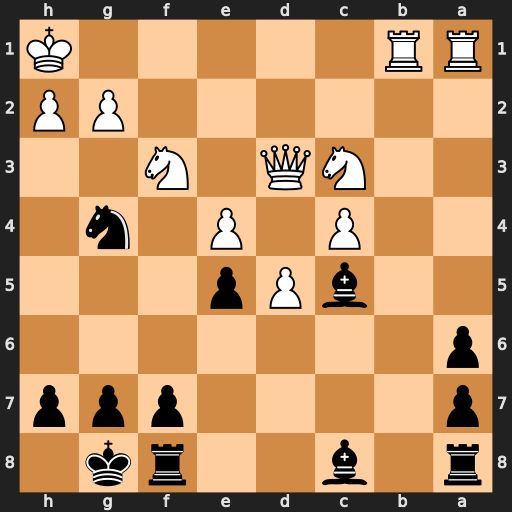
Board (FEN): r1b2rk1/p4ppp/p7/2bPp3/2P1P1n1/2NQ1N2/6PP/RR5K
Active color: b
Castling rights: -
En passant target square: -
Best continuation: Nf2+ Kg1 Nxd3+